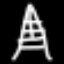
Label: The Eiffel Tower